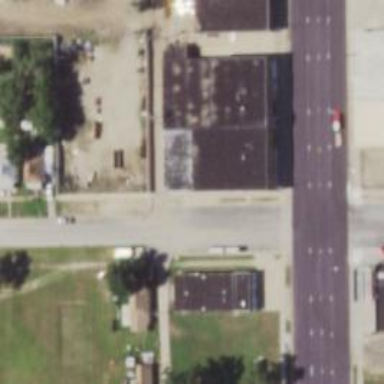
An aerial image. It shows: Alleyway designated as service road.